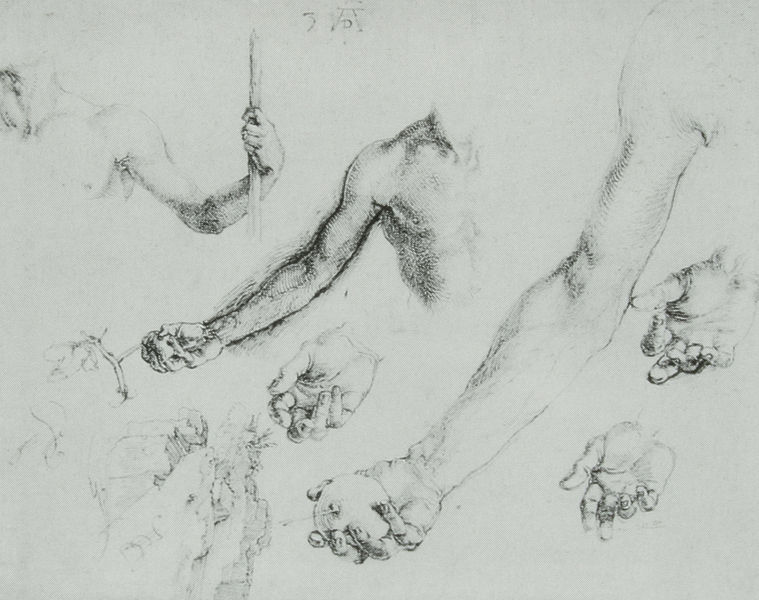
Titel: Arm- und Händestudien
Künstler: Albrecht Dürer
Standort: London
Institution: British Museum
Schlagwörter: felsen, gestein, hand, mann, schatten, weiß, bewegung, brust, daumen, finger, grau, hell, paris, schwarz, skizze, zeichnung, obst, ball, anatomie, arm, arme, halten, stein, hände, signatur, blatt, renaissance, schulter, zart, stock, frucht, früchte, deutschland, apfel, papier, stab, studie, übung, grafik, graphik, schattierung, lanze, detail, muskeln, homme, festhalten, ad, nägel, oberkörper, oberarm, griff, abgewandt, adam, ruine, kohle, zweig, torso, initialen, monogramm, schraffur, radierung, blanc, greifen, waffe, bleistift, kugel, entwurf, stift, studien, übungen, fragment, unterarm, muskel, stark, achsel, adern, speer, dürer, zitrone, entwürfe, ombre, ader, index, main, oberarme, muskulatur, sehne, armbeuge, michelangelo, vorzeichnung, leonardo, da vinci, croquis, esquisse, dessin, versuch, mouvement, albrecht, albrecht dürer, rocher, force, muscle, torse, fusain, grafit, fruit, baton, coude, crayon, pomme, amre, ram, venen, branche, bras, lance, michel ange, werfen, handfläche, vinci, drücken, brustmuskel, doigts, epaule, epaules, etude, etudes, geste, handstudie, handzeichung, mains, schluter, tenir, feuille, saint jean, fruits, leonard, de vinci, poignet, léonard de vinci, balle, roche, handstudien, nu, apfelö, poitrine, craie, graphite, monogramme, étude de main, modelé, puissance, muscles, paume, noir & blanc, objets, pouce, antomie, nerf, corps humain, tendons, d vinci, atteindre, funf